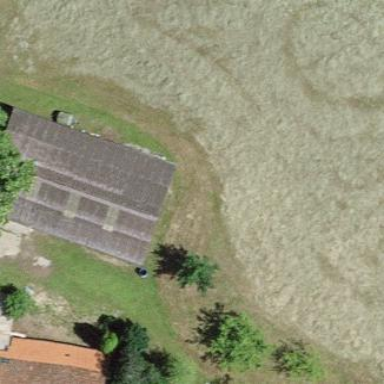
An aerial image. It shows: Barn.